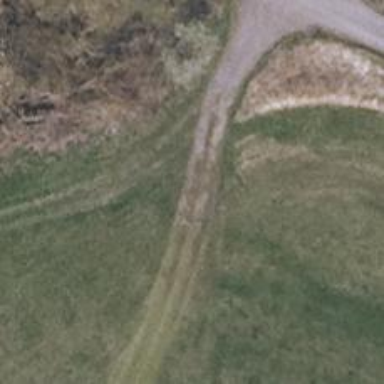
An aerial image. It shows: Track with very rough surface.